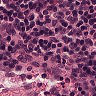
Metastatic tissue present: no